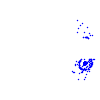
Particle: electron